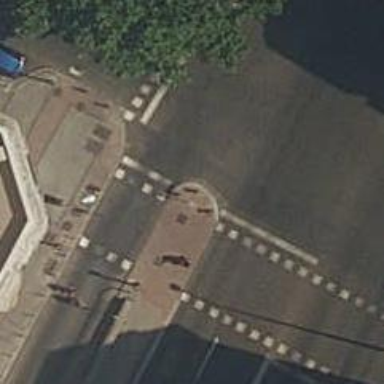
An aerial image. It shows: Zebra crossing with traffic signals.